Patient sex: F
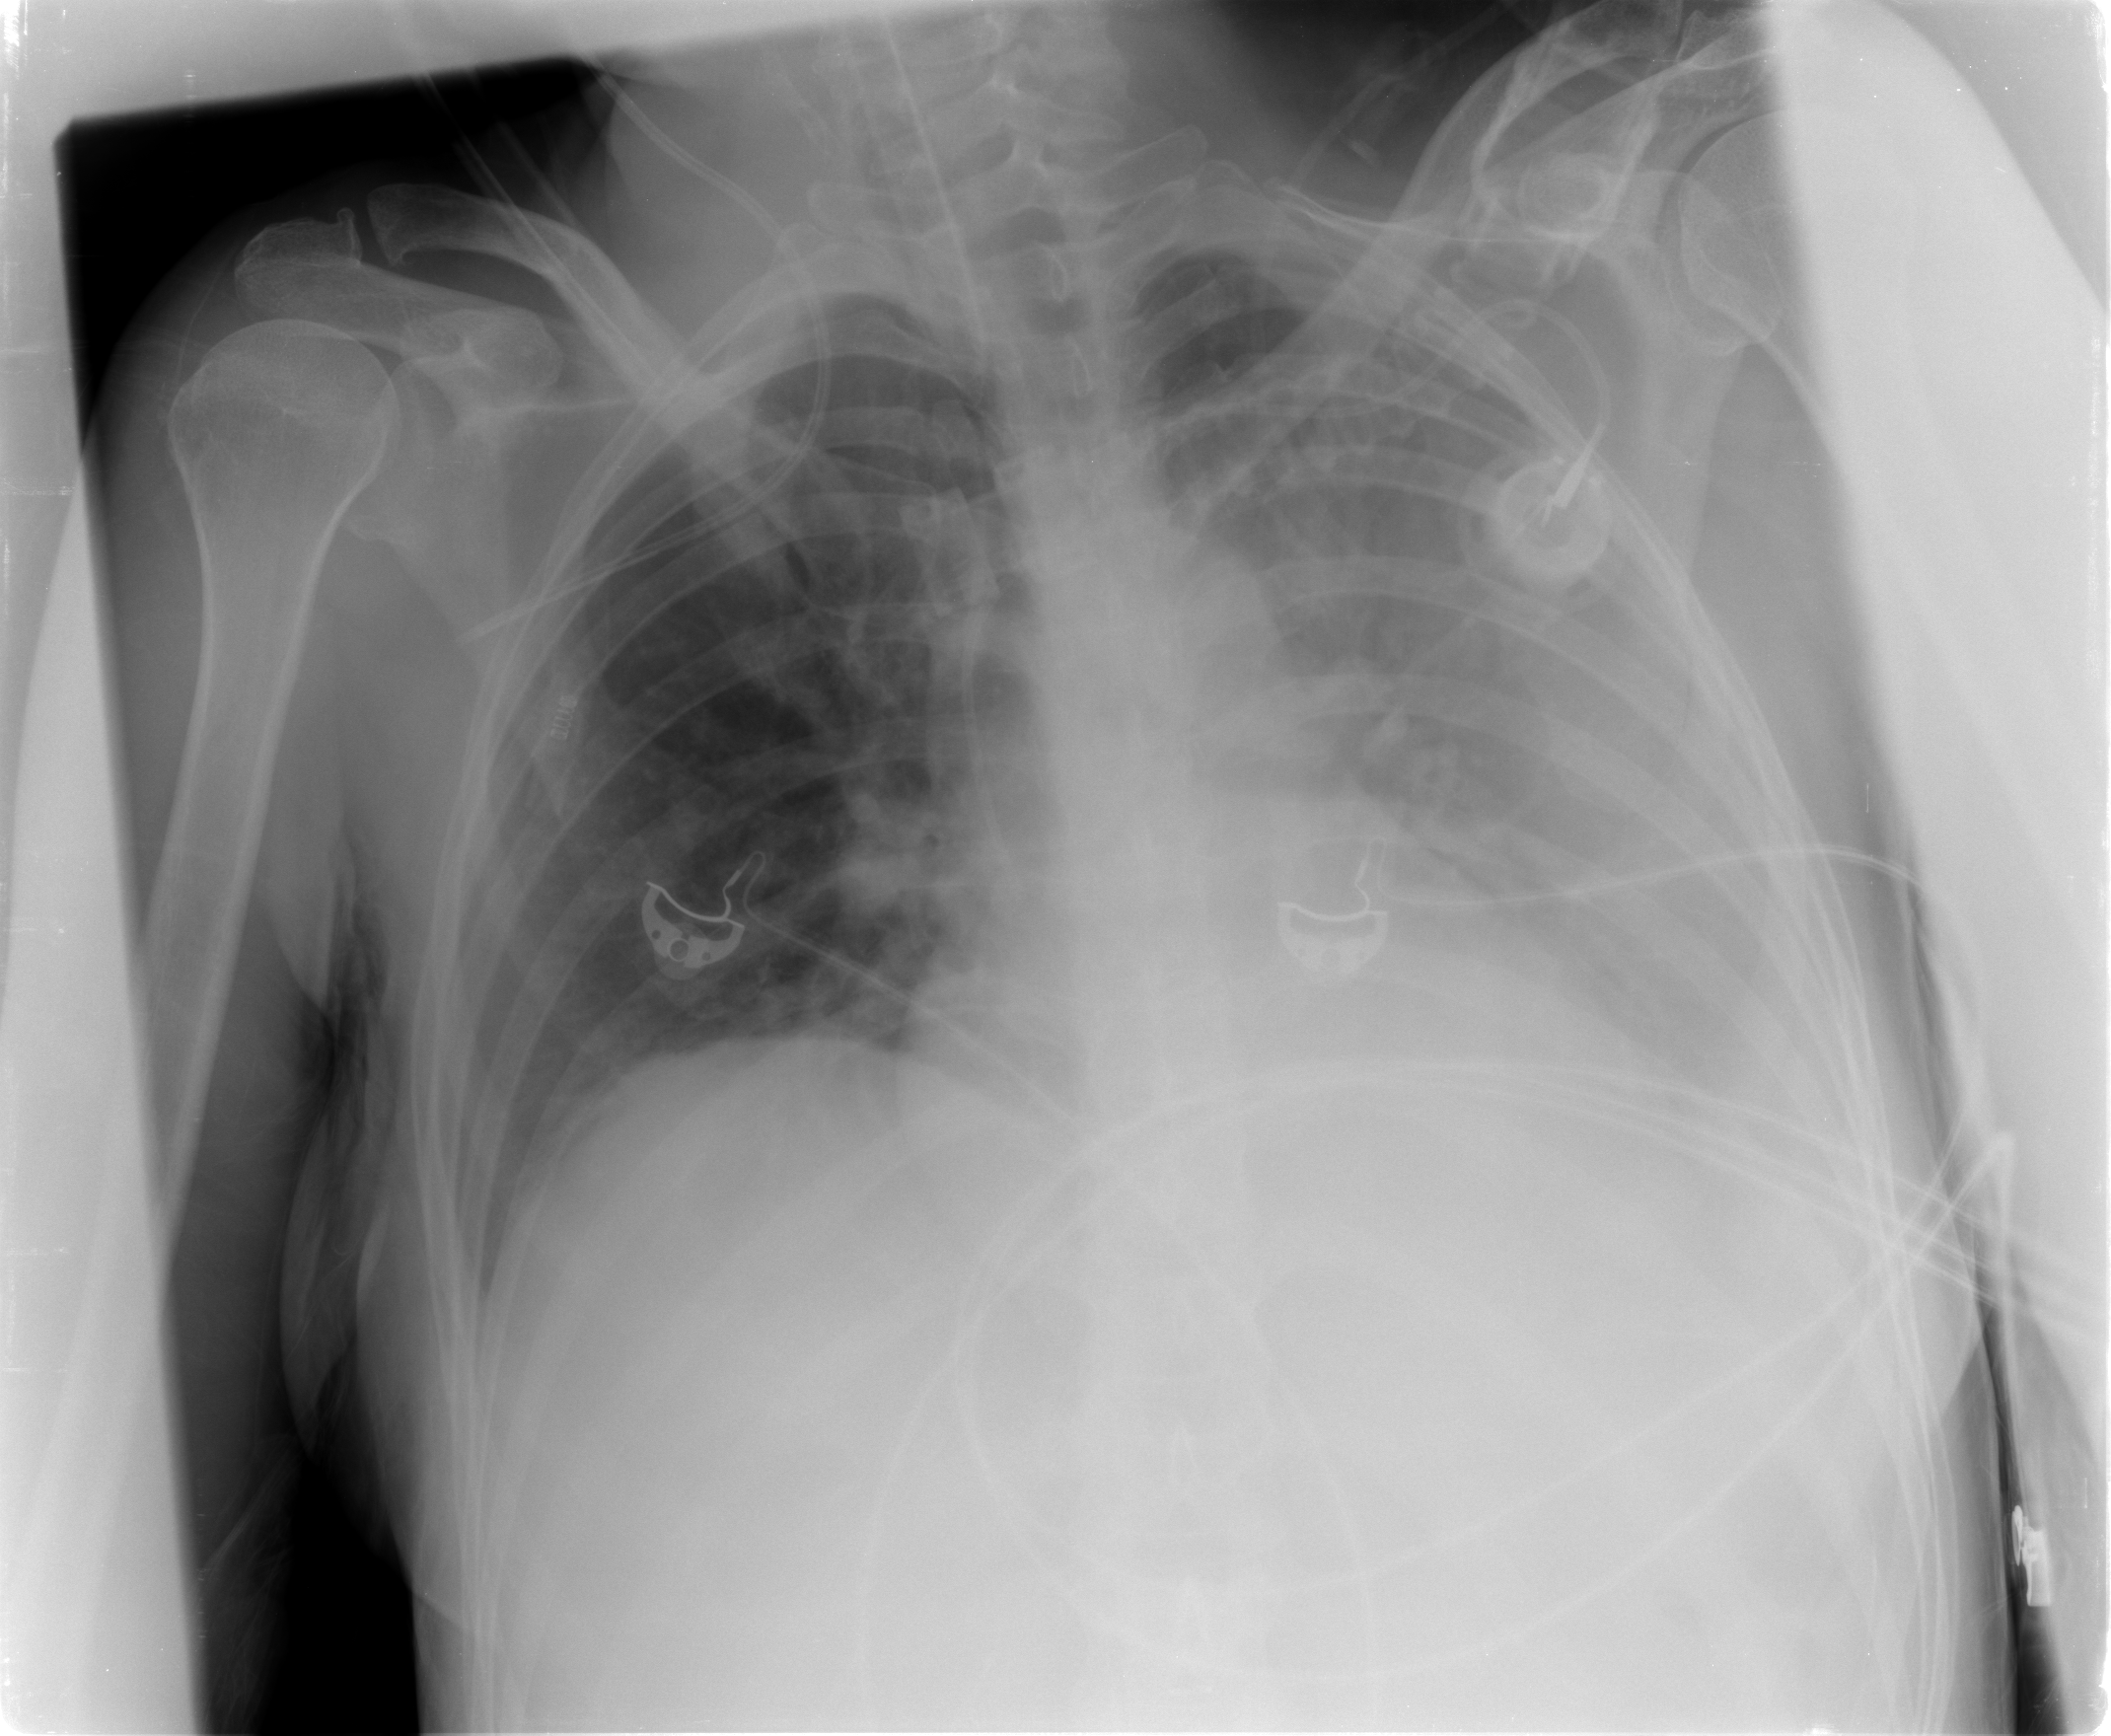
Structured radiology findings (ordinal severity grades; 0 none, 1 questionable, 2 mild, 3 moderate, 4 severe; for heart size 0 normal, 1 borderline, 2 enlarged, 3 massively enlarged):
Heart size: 0
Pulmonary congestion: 0
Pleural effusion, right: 0
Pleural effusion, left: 4
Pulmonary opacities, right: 0
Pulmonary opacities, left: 0
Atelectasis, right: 0
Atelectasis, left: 3